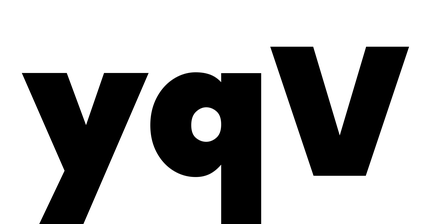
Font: Poppins-Black